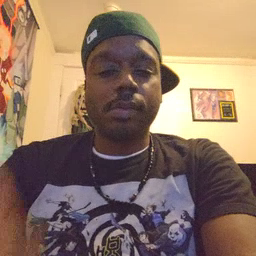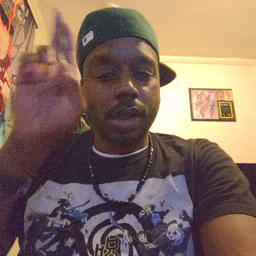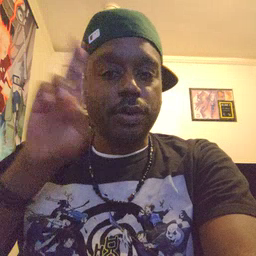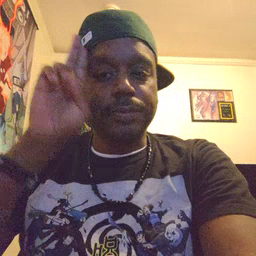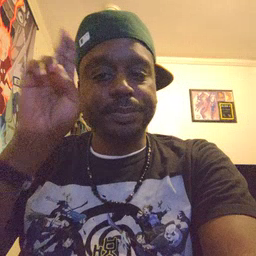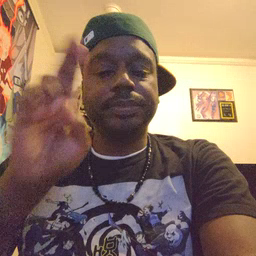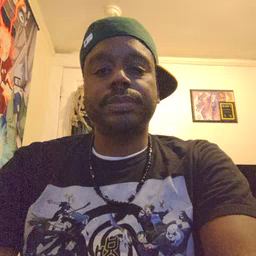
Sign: uncle